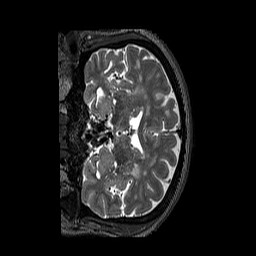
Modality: T2w
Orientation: coronal
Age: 62
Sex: female
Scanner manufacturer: siemens
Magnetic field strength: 3 T
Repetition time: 3.2 s
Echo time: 0.567 s